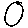
Label: circle